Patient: sex F, age 68
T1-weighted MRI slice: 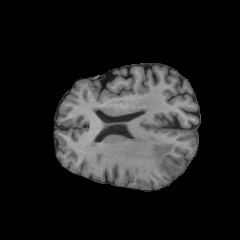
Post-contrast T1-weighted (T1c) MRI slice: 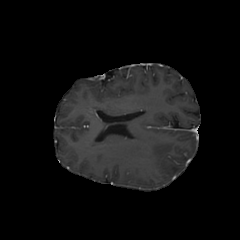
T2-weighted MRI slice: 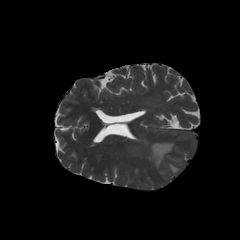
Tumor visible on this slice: yes
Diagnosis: Glioblastoma, IDH-wildtype
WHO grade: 4